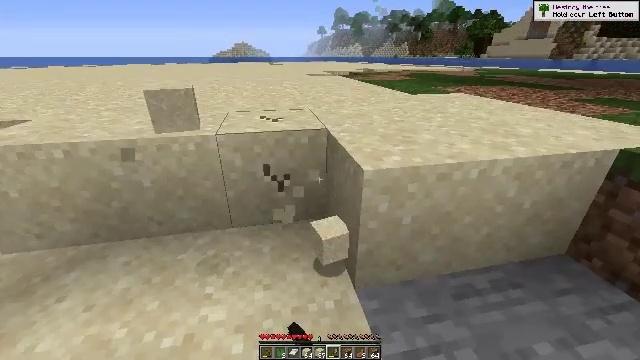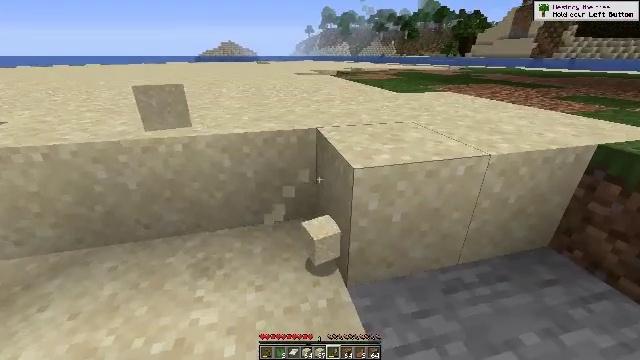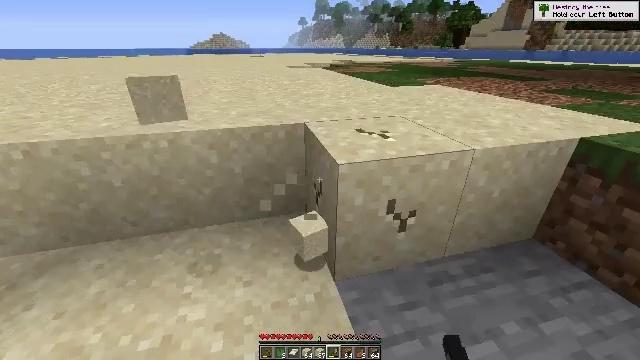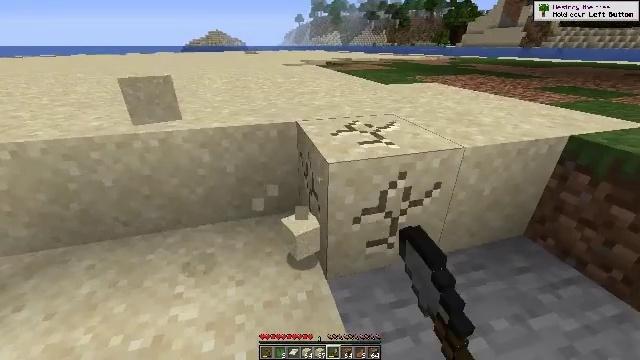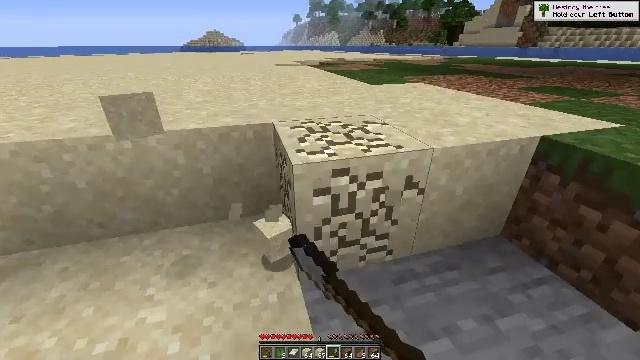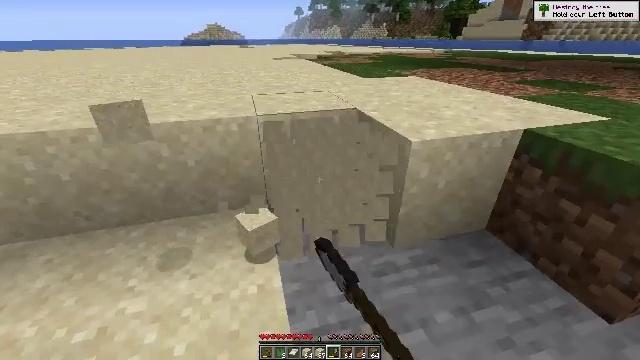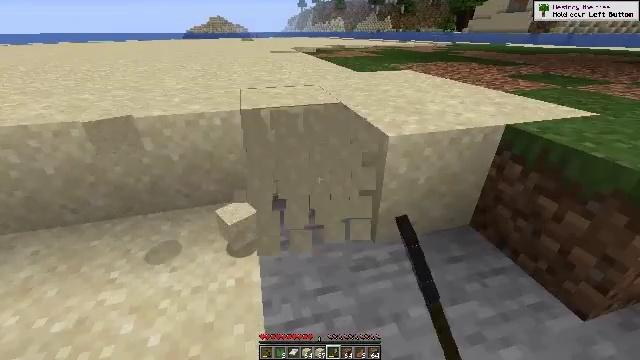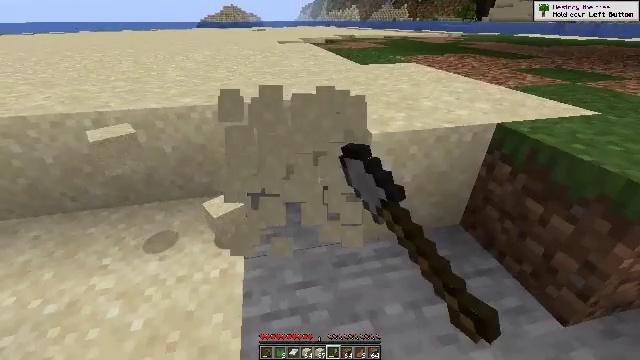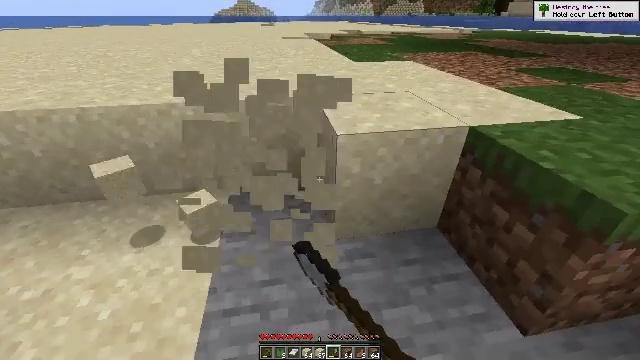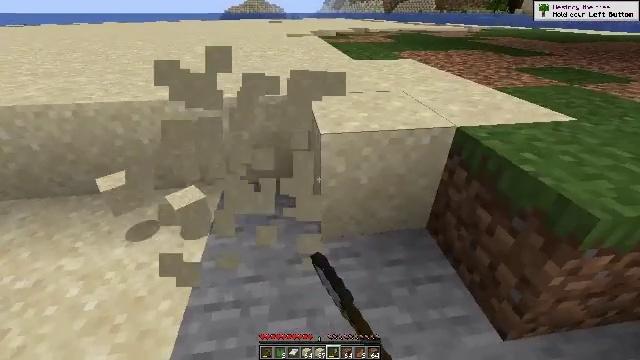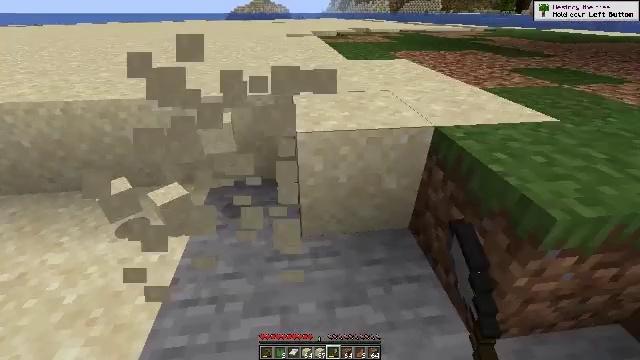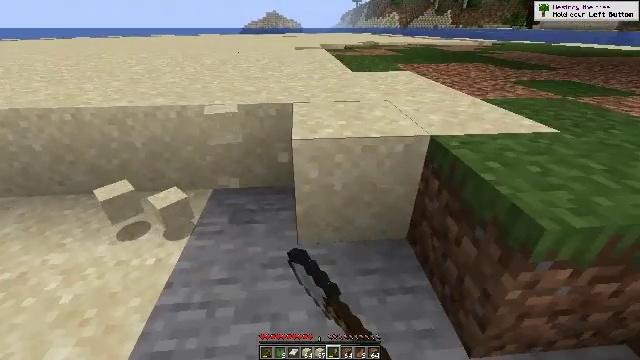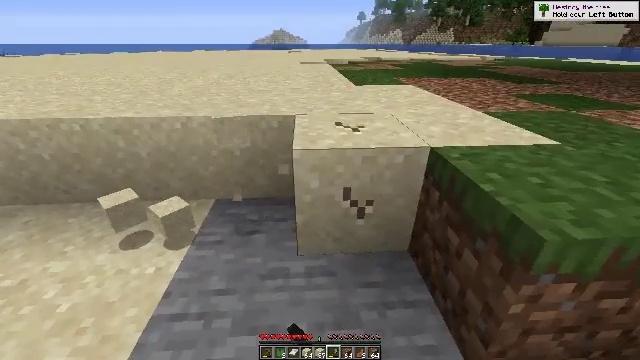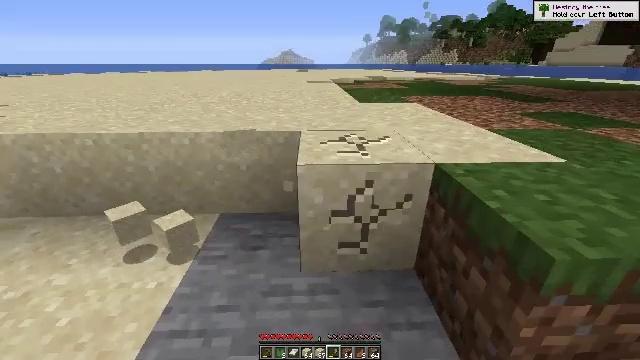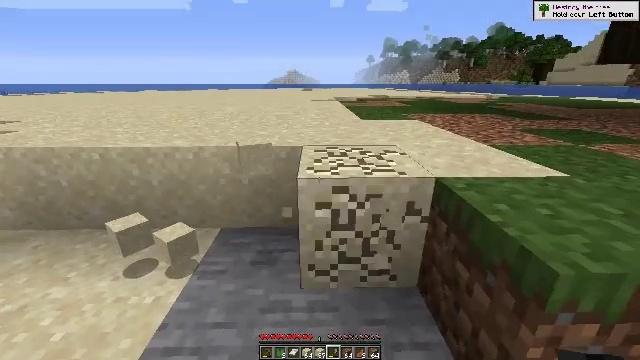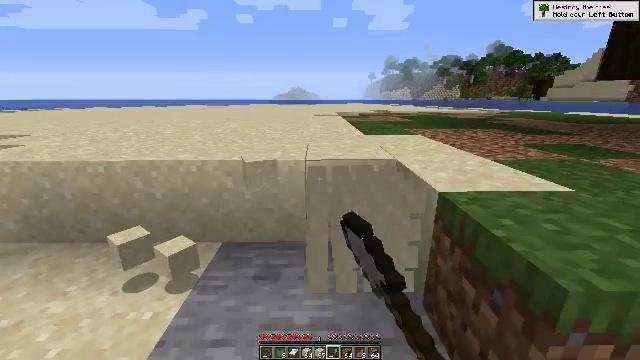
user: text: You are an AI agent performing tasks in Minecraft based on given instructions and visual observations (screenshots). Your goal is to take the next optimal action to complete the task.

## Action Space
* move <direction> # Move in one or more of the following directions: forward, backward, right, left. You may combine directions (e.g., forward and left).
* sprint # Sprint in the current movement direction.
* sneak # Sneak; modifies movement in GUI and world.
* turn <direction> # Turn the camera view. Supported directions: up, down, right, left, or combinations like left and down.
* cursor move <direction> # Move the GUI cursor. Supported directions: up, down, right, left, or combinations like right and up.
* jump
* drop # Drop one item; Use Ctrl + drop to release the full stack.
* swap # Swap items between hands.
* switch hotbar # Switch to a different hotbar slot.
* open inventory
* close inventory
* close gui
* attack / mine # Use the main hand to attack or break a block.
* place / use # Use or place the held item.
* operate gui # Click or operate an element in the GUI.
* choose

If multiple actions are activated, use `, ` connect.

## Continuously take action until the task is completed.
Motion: motion action
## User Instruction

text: Dig up some sand.
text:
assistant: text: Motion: turn right, attack / mine
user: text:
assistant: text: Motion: move right, turn right and down, attack / mine
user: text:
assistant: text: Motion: move right, attack / mine
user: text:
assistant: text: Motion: move right, attack / mine
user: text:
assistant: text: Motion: move right, turn down, attack / mine
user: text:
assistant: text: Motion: move right, turn down, attack / mine
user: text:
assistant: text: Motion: move right, turn left and down, attack / mine
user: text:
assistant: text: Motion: move right, turn left, attack / mine
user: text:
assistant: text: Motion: move right, turn left, attack / mine
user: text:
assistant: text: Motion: turn left, attack / mine
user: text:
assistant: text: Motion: turn left and up, attack / mine
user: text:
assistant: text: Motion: turn left and up, attack / mine
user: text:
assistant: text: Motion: turn left and up, attack / mine
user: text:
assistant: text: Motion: turn up, attack / mine
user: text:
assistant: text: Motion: turn up, attack / mine
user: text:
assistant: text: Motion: attack / mine
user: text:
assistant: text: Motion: attack / mine
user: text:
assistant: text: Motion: attack / mine
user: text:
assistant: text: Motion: move forward, attack / mine
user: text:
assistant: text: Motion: move forward, attack / mine
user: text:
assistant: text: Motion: move forward, attack / mine
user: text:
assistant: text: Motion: move forward, attack / mine
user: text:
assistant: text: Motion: move forward, turn down, attack / mine
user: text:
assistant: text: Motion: move forward, turn down, attack / mine
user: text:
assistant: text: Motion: move forward, turn down, attack / mine
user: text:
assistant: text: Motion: turn right and down, attack / mine
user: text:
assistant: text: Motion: attack / mine
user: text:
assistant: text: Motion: attack / mine
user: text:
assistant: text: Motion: turn left and up, attack / mine
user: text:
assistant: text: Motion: turn left and up, attack / mine